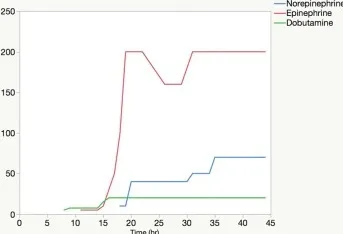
Vasopressor and fluid resuscitation support needed to maintain a minimum mean arterial pressure (MAP) of 40 mmHg. Ongoing fluid resuscitation using both colloid (5% albumin in NS) and blood products (including packed red blood cells and fresh frozen plasma) needed to maintain a minimum MAP of 40 mmHg (dotted line) (C).
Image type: chart (chart)